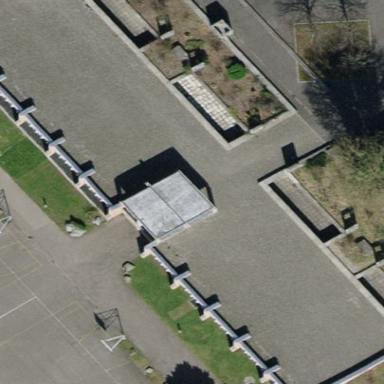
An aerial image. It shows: School building located within sports center.